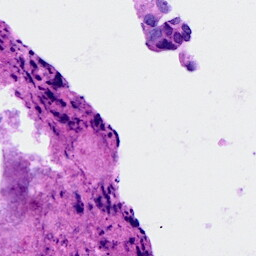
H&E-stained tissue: Ovarian